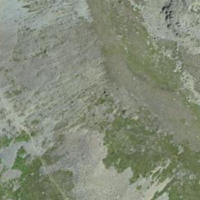
EUNIS habitat code: 31
Species observed at this site:
Ranunculus glacialis